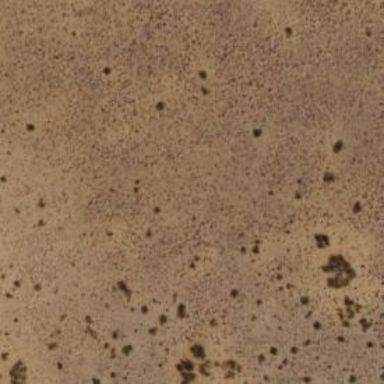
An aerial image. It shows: Wellsite characterized by natural sand terrain.